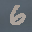
Label: 6